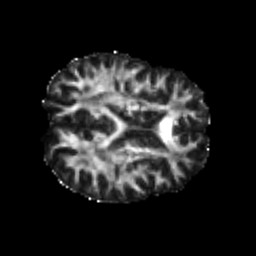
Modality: FA
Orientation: axial
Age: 21
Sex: female
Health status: healthy
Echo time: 0.074 s